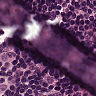
Metastatic tissue present: no